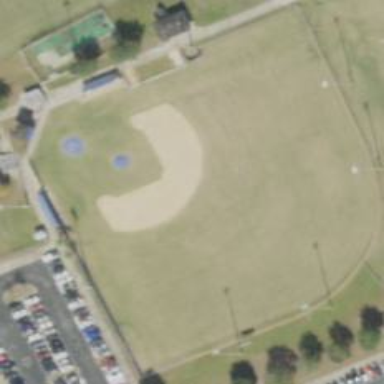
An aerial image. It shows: Baseball pitch for leisure and sports activities.